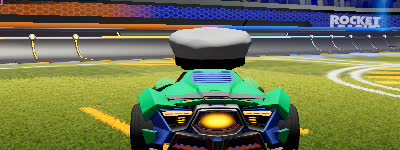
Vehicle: werewolf